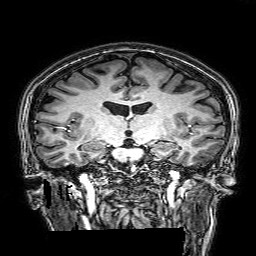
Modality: T1w
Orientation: sagittal
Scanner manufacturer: philips
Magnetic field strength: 3 T
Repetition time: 0.0096 s
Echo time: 0.0046 s